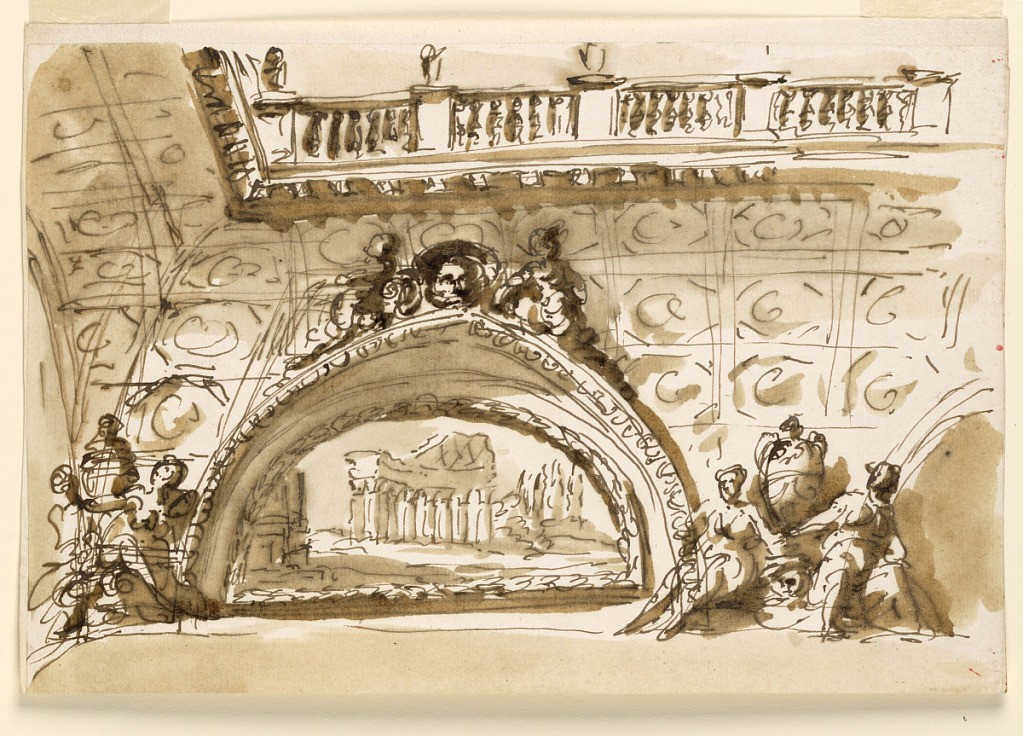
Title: Design for Ceiling Decoration, a Barrel Vault
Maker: Giuseppe Barberi, Italian, 1746–1809
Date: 1790–1800
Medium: Pen and brown ink, brush and brown wash on off-white laid paper, lined
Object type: Drawing
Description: A variation of the scheme of -1532 and of -1551, representing a coffered vault. Women are seated beside urns below. A mask between figures is shown on top of the pointed arch. In the center is a view at an entablature and a balustrade.